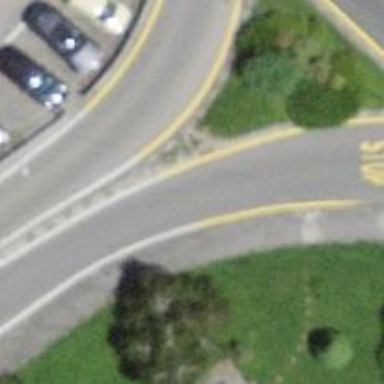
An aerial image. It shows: Raised kerb.